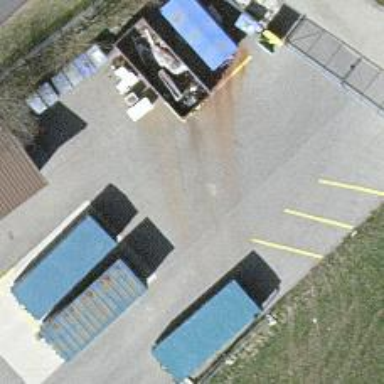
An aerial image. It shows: Waste disposal facility.